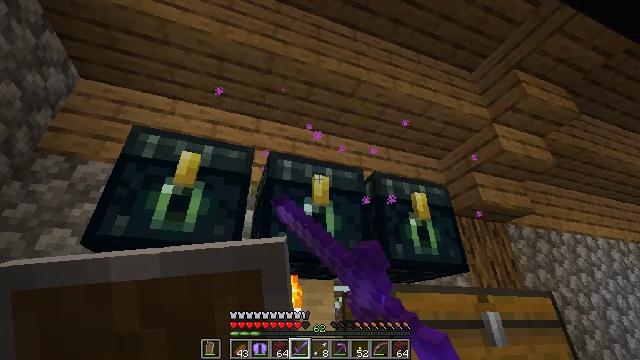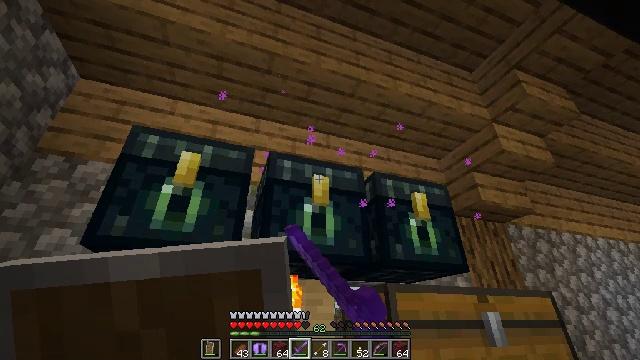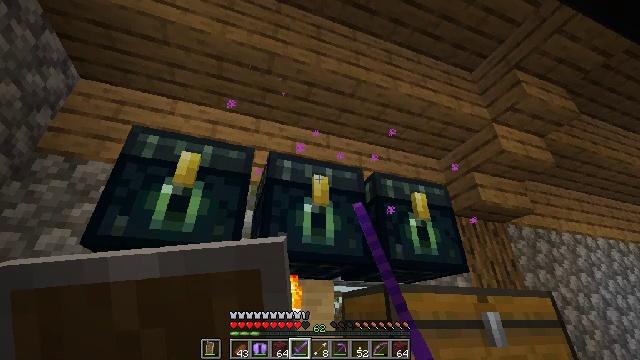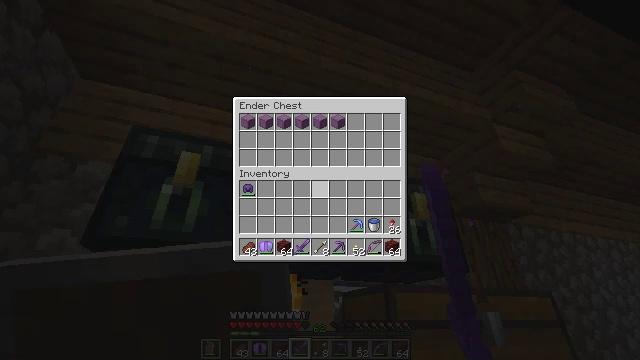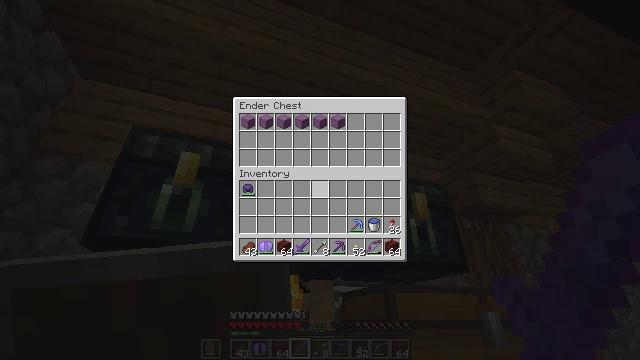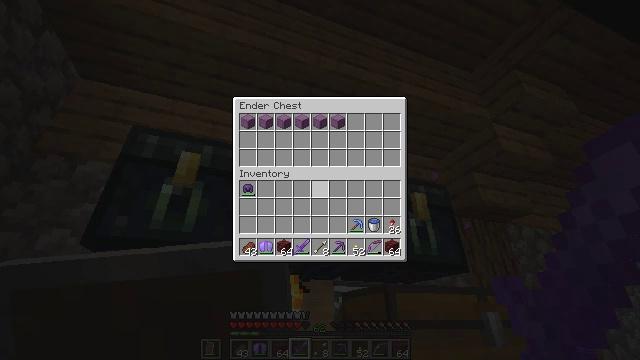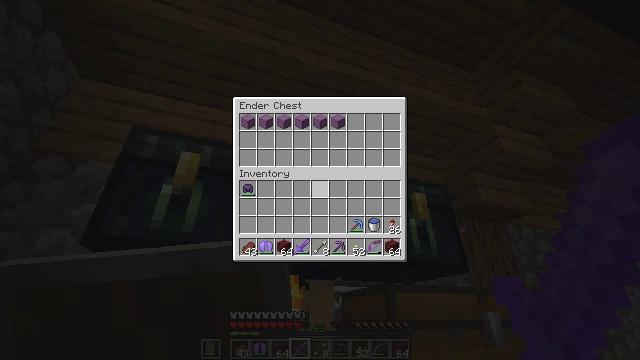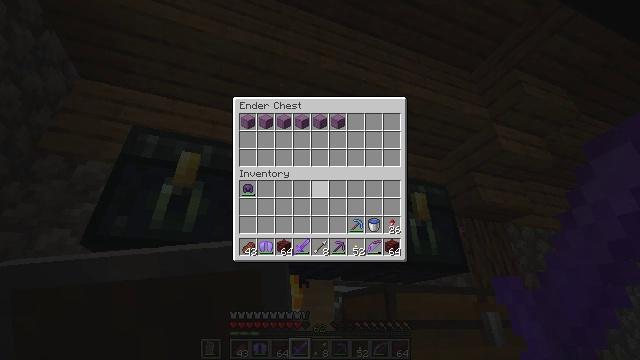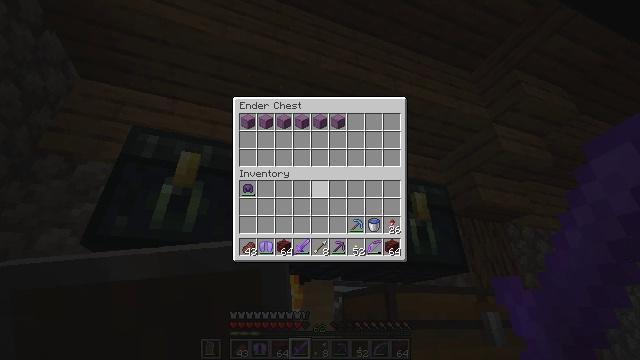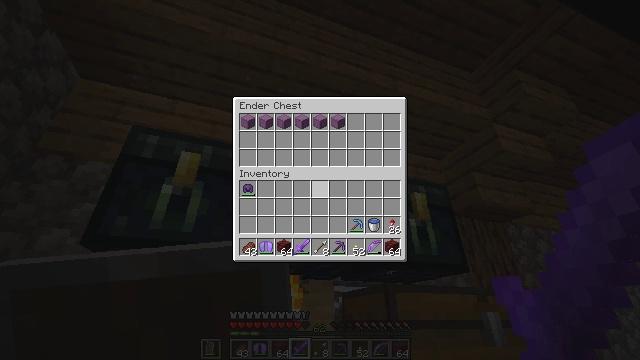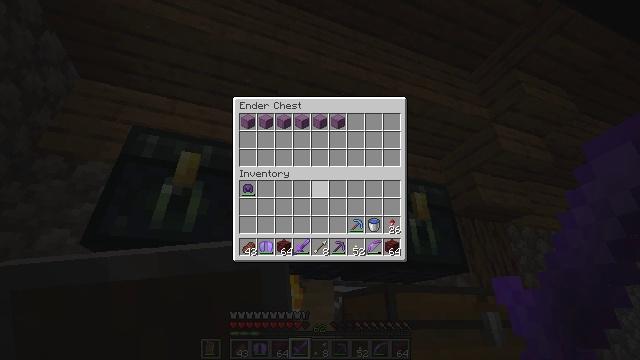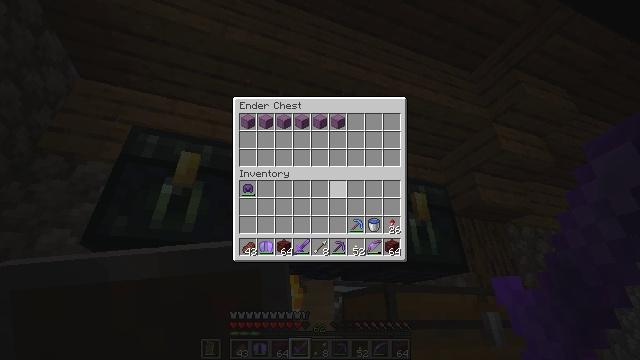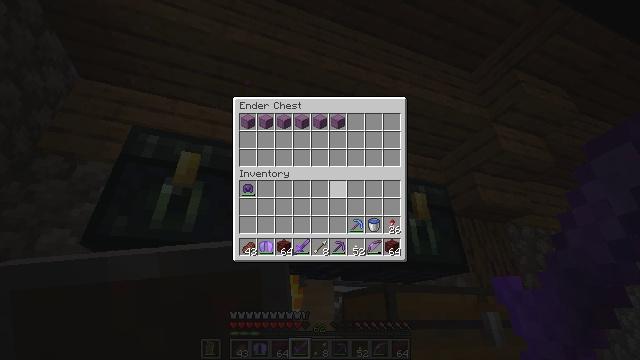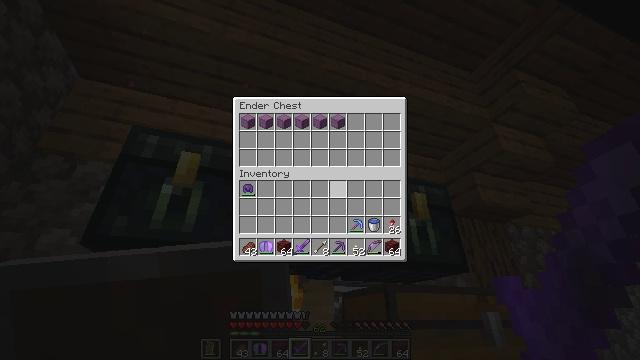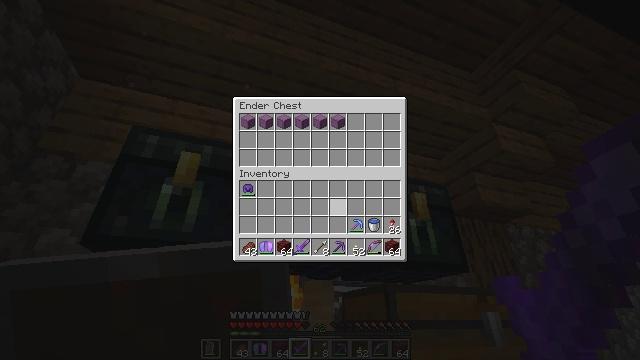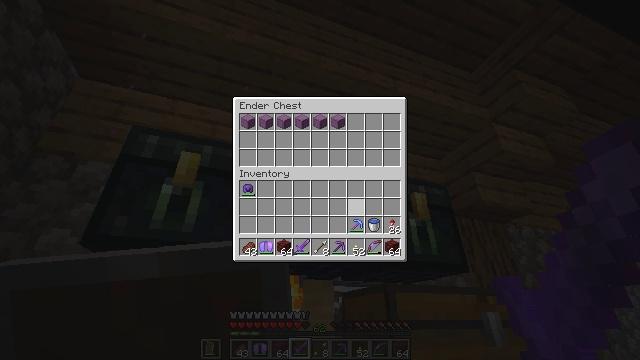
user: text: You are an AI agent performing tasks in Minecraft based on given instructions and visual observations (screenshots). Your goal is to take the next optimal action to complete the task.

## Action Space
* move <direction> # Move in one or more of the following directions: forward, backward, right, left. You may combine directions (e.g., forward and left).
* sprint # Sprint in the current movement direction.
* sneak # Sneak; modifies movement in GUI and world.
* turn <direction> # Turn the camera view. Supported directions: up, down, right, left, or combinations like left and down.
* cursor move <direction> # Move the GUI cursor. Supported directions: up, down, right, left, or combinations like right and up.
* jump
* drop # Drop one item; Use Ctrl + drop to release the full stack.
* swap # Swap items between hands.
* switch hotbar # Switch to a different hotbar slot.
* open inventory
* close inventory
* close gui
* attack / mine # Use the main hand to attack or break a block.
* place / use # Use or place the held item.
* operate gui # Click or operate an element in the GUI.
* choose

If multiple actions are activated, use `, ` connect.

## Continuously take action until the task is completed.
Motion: motion action
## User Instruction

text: Attack the ender chest to collect it.
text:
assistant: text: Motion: no_op
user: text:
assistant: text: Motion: no_op
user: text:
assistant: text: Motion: no_op
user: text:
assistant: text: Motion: no_op
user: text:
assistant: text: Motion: no_op
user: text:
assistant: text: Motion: no_op
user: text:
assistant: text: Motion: no_op
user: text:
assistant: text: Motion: no_op
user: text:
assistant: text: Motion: no_op
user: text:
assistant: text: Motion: no_op
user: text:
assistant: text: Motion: turn right
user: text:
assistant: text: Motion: no_op
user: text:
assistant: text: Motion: no_op
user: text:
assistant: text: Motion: turn right and down
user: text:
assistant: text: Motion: turn right
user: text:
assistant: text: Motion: no_op
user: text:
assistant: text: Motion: no_op
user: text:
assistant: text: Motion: sneak
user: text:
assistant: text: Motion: sneak
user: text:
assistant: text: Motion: sneak
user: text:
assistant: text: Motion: sneak
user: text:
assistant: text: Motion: sneak
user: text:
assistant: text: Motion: sneak
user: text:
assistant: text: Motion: sneak
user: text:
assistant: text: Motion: sneak
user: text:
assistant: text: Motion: sneak
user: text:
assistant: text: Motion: sneak
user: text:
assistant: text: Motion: sneak
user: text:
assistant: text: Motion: sneak
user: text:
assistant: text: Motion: no_op